Question: I am currently trying to contact a MySQL server.
My goal is to have a servlet that will show some table data when run.
My servelt is running on .
Here is the simple method:
'''
protected void doGet(HttpServletRequest request, HttpServletResponse response) throws ServletException, IOException {
PrintWriter out = response.getWriter();
out.print("<h1>select * from userName:<h1>");
try {
Class.forName("com.mysql.jdbc.Driver");
Connection conn = DriverManager.getConnection("jdbc:mysql://localhost:3306/people", "root", "r00tpw");
System.out.println("Connected");
PreparedStatement statement = (PreparedStatement) conn.prepareStatement("select * from userName");
ResultSet result = statement.executeQuery();
while(result.next()) {
out.print(result.getString(0));
}
} catch (ClassNotFoundException e) {
e.printStackTrace();
} catch (SQLException e) {
e.printStackTrace();
}
}
'''
I have got the correct JDBC driver. The problem I have is with my source code finding it. I have tried right clicking and adding an external JAR. Rather than adding the JAR to it seems to be added outside of any library scope. This means that 'Class.forName("com.mysql.jdbc.Driver");' is always throwing a ClassNotFoundException.
I have also tried adding the JAR to my with no luck.
I have also tried using MS SQL Server and their JDBC driver. The same thing happens.
I have attached an image of my project structure to help.

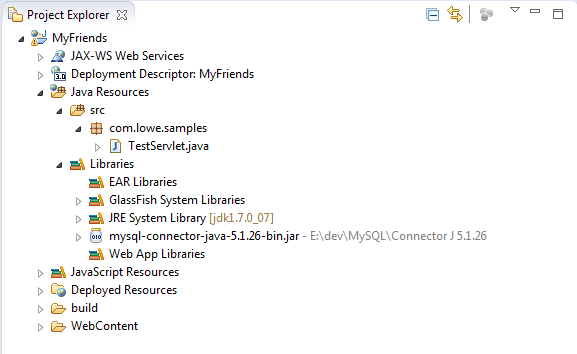
Answer: First of all after you install jdbc driver you need to configure it in glassfish. Create a JDBC resource and JDBC connection pool.
PS Did you add the jdbc JAR to glassfish server folder?
For glassfish too see your connector it must reside in \Glassfish3\domains\domain1\lib\databases